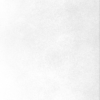
Label: dusty